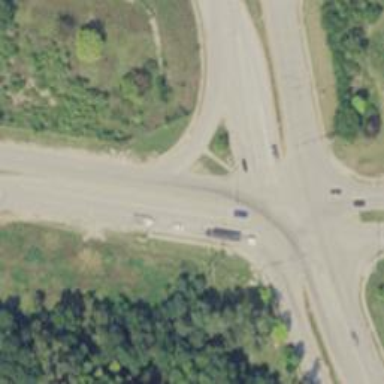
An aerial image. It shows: Primary highway.